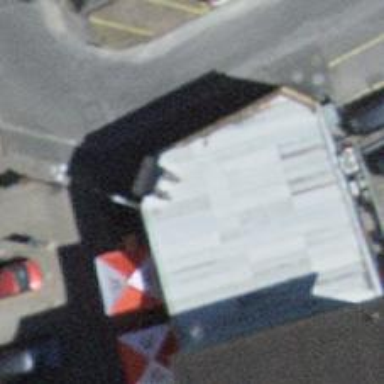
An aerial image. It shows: Cafe.